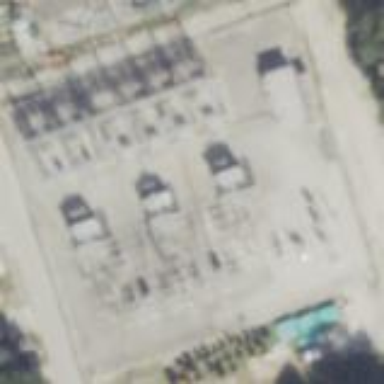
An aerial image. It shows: Outdoor distribution substation.